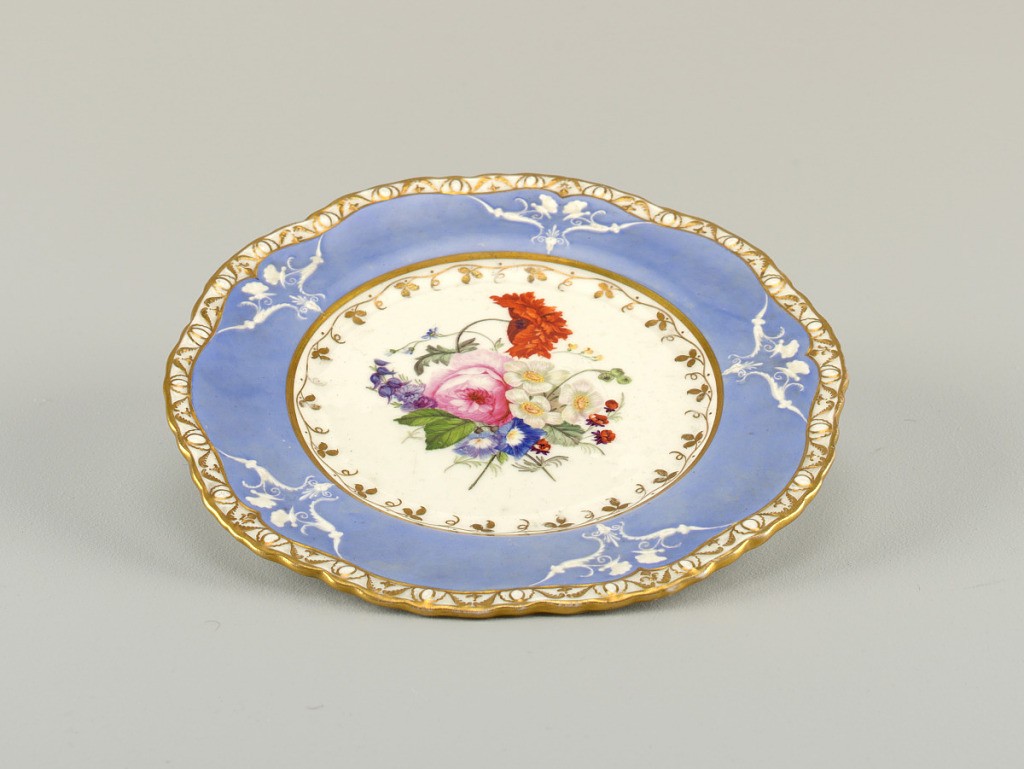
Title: Plate, from a Dessert Service
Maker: Spode Ceramic Works, English, established 1776
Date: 1821–1833
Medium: porcelain (feldspar), vitreous enamel, gold
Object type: plate
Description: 1959-155-1-j: Circular form with scalloped edge and shallow well...